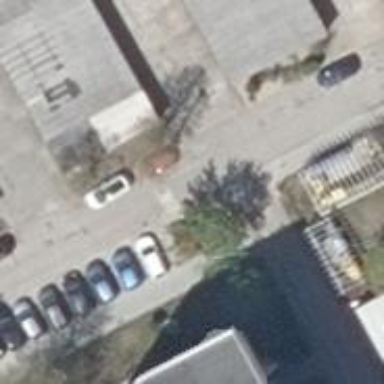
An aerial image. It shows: Concrete parking aisle as service road.